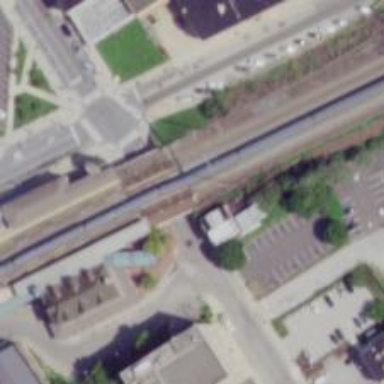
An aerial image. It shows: Bridge with electrified railway tracks featuring contact line.